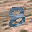
Label: 8